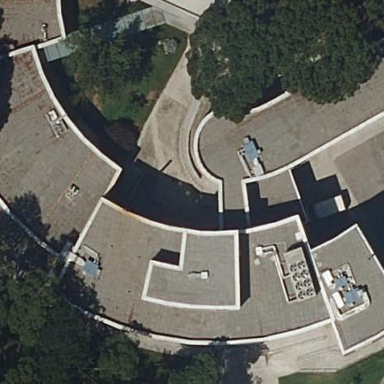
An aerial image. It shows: Research building.